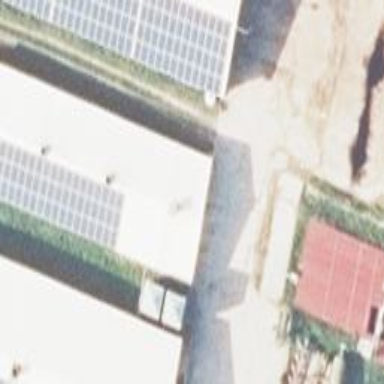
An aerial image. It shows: Building equipped with small solar photovoltaic panel for generating electricity.